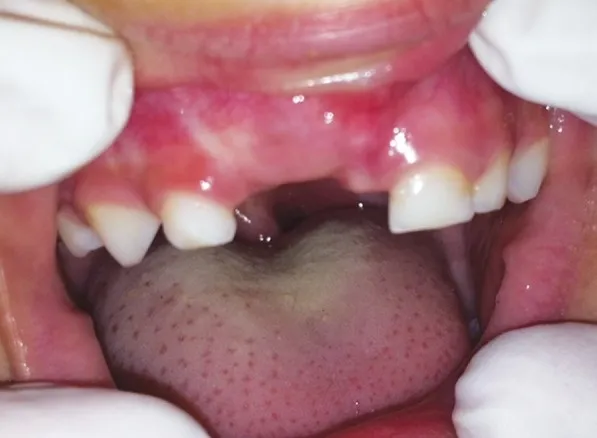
The labial bulge postoperatively.
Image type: pathology (fish)